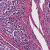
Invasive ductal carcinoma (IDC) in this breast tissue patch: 1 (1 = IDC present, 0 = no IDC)